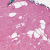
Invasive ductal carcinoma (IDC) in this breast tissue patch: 0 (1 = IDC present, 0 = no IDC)